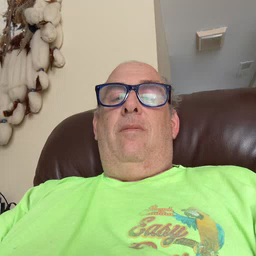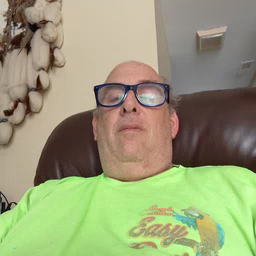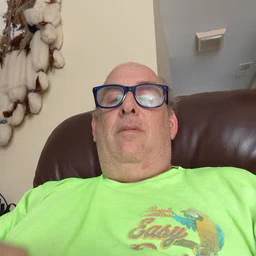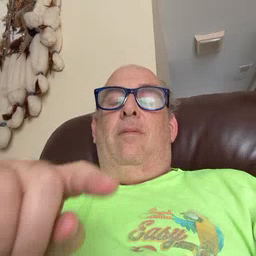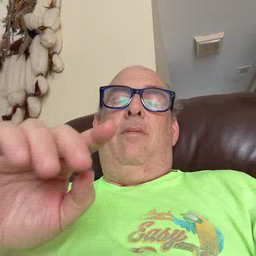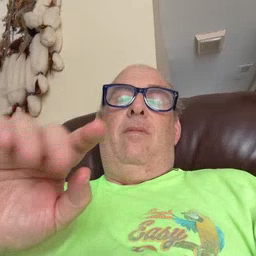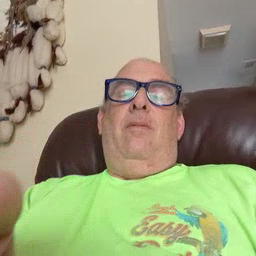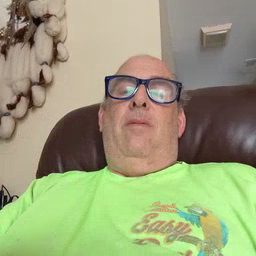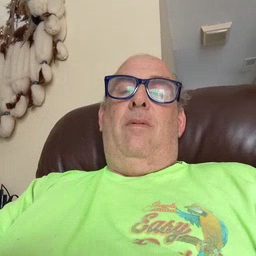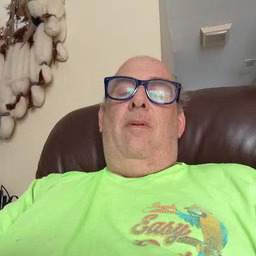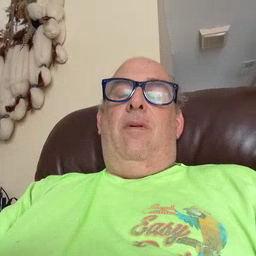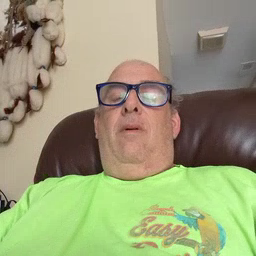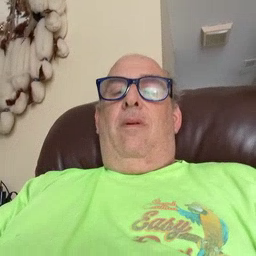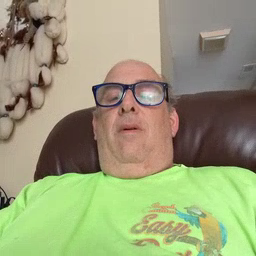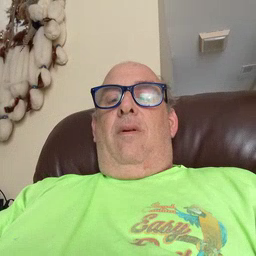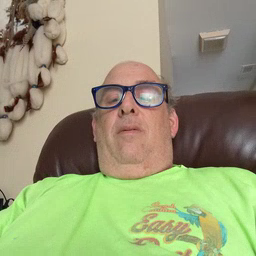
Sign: bee